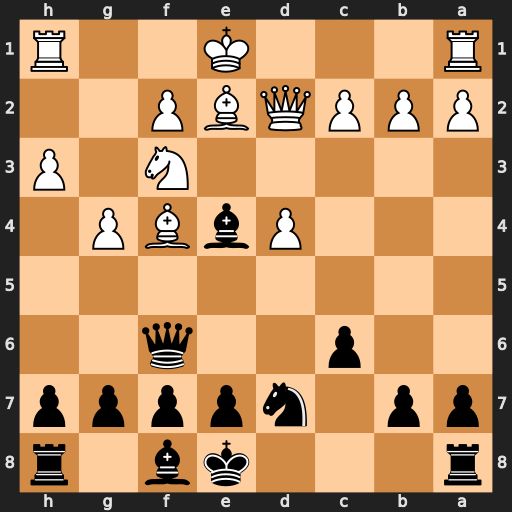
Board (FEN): r3kb1r/pp1npppp/2p2q2/8/3PbBP1/5N1P/PPPQBP2/R3K2R
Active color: b
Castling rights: KQkq
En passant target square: -
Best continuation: Bxf3 Bxf3 g5